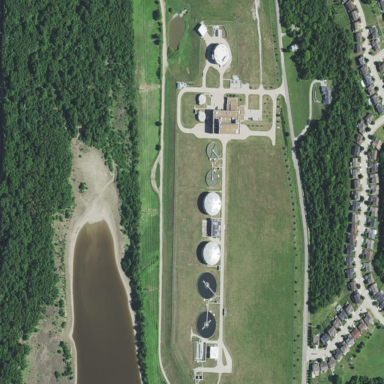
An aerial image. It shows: Wastewater plant.